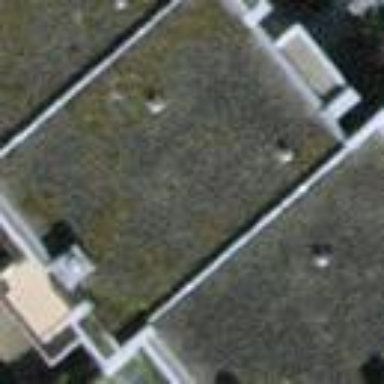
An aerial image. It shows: Terrace building.